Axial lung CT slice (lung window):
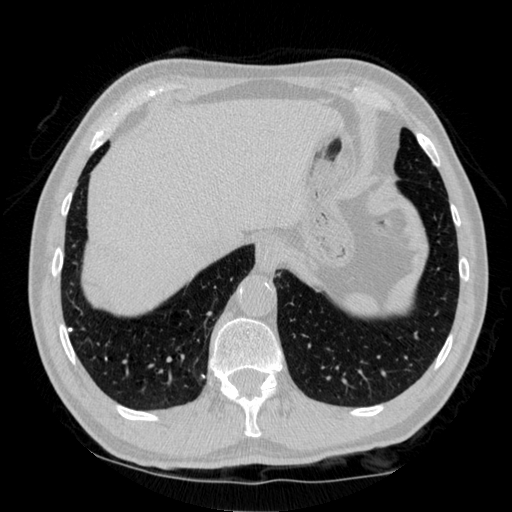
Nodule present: no